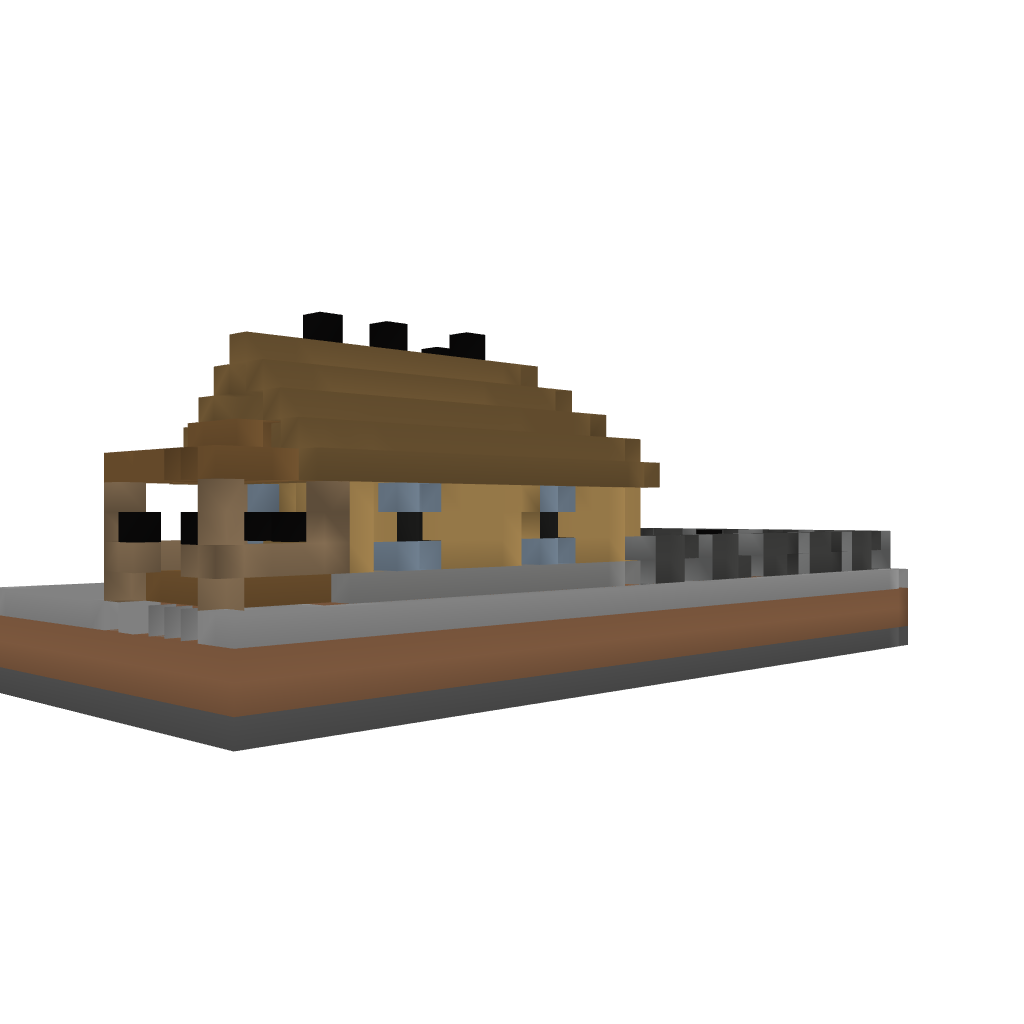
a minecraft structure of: Wood House